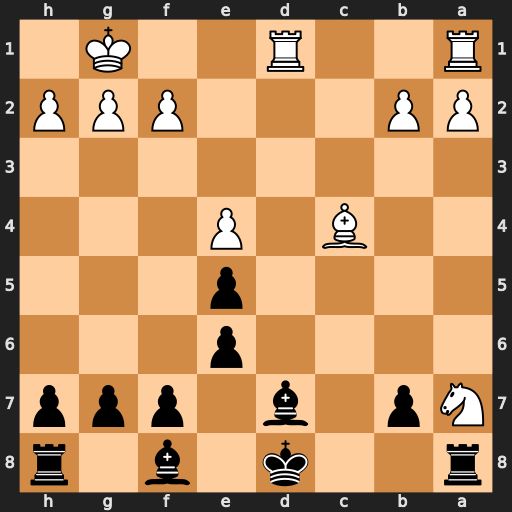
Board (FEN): r2k1b1r/Np1b1ppp/4p3/4p3/2B1P3/8/PP3PPP/R2R2K1
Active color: b
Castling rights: -
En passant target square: -
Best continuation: Rxa7 Bb5 b6 Rxd7+ Rxd7 Bxd7 Kxd7